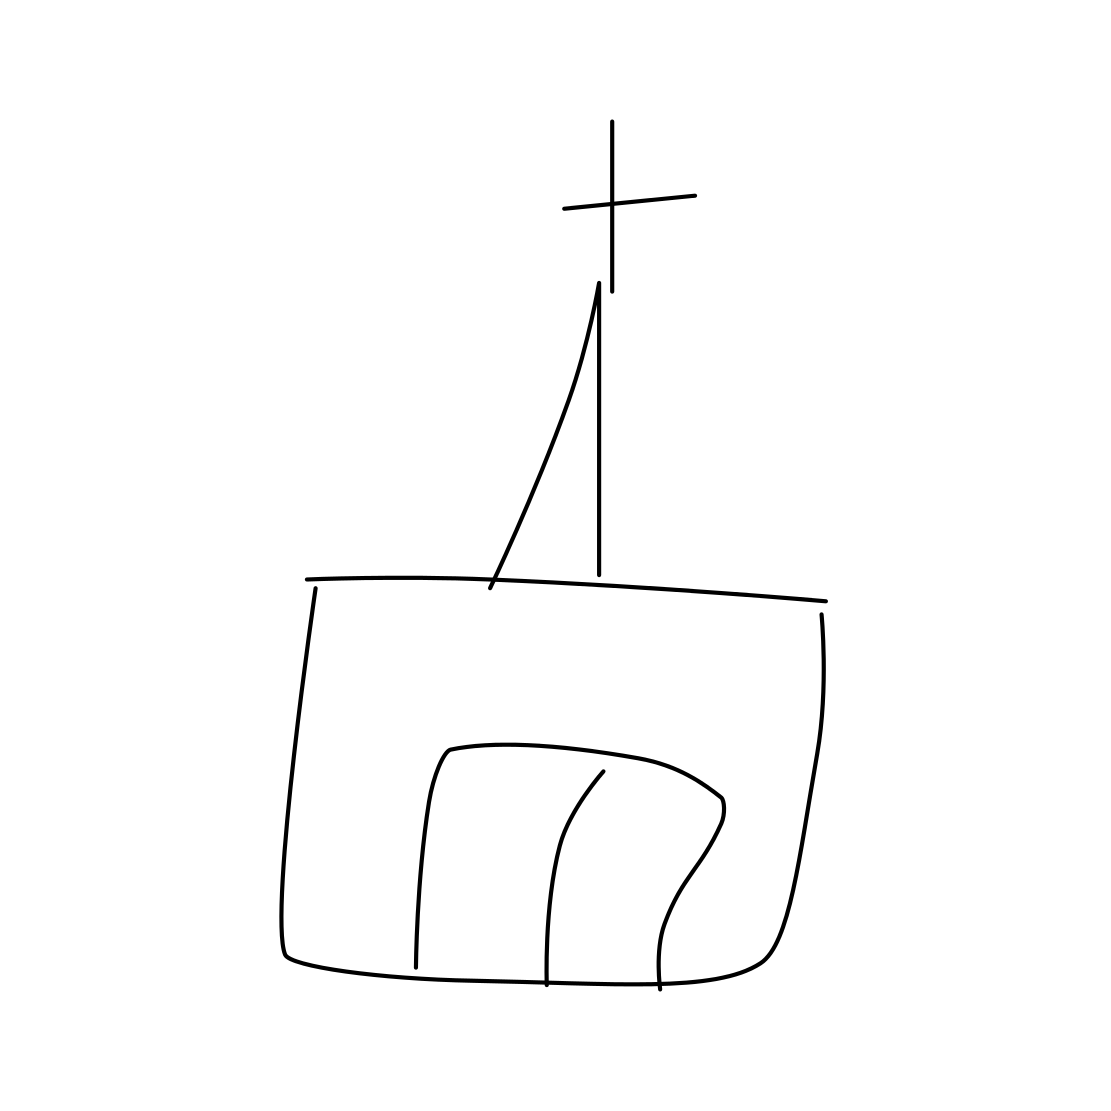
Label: church